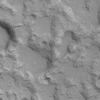
Atmospheric dust classification: not_dusty